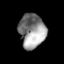
Tissue: prostate
Cell type: Epithelial cells
Senescence score: 0.3527
Nuclear area (px): 878
Mean DAPI intensity: 142.098